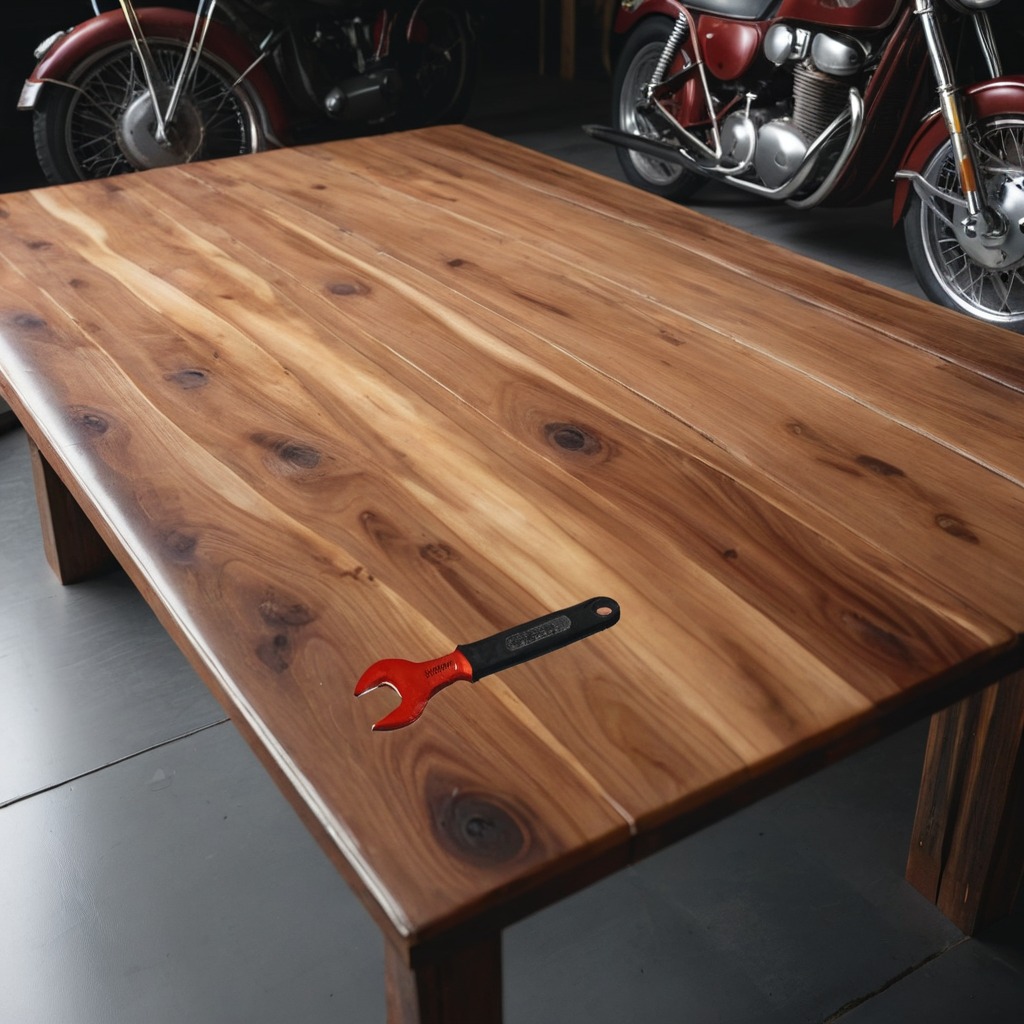
An wrench lies on an oil-spilled wooden table in a vintage motorcycle garage.